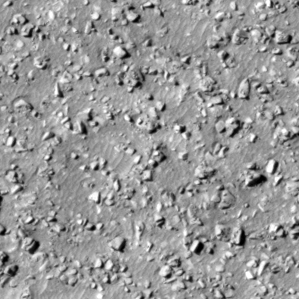
Label: non_frost